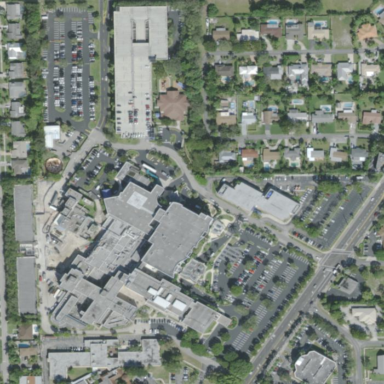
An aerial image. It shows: Hospital providing healthcare services.